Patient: sex F, age 35
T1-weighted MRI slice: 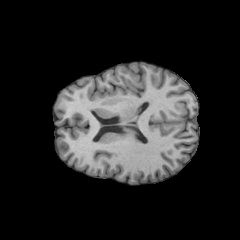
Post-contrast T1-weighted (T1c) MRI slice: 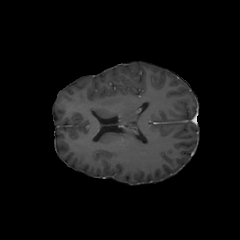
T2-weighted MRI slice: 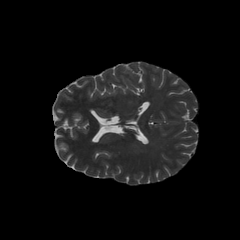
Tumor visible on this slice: no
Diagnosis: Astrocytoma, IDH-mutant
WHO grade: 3